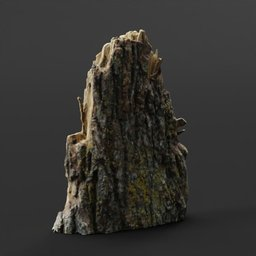
Label: nature